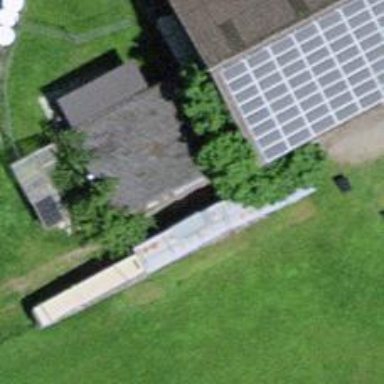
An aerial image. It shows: Barn.